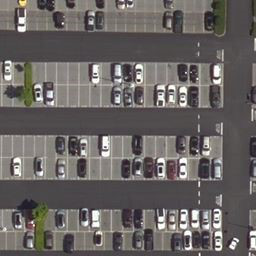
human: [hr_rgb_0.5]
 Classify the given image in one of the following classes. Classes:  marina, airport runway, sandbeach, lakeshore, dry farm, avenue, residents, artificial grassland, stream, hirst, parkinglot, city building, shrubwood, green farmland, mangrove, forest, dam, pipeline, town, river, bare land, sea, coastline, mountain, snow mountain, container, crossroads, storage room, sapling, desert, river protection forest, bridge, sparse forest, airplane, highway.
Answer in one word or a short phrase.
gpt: parkinglot